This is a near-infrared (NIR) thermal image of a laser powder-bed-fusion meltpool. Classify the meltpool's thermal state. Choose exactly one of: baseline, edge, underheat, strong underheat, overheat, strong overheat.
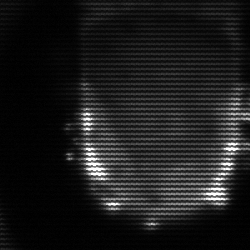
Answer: baseline